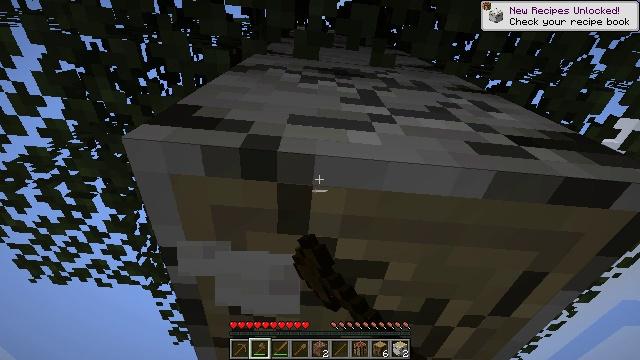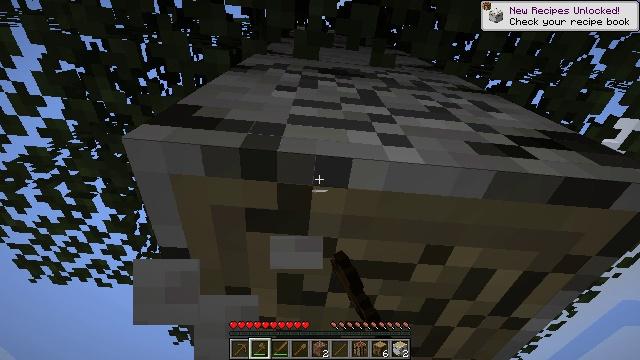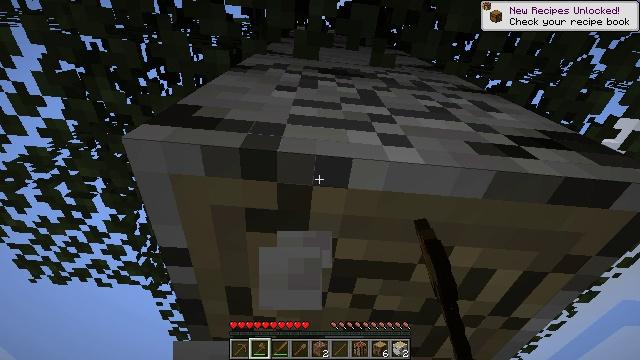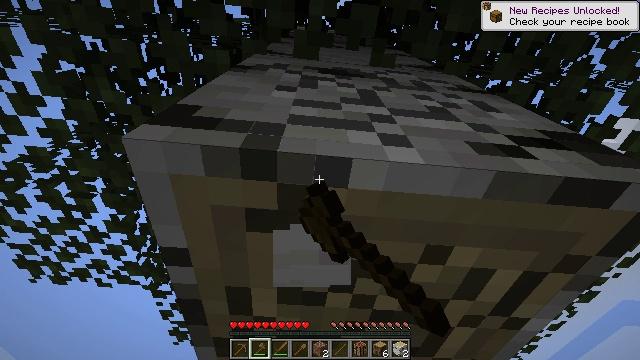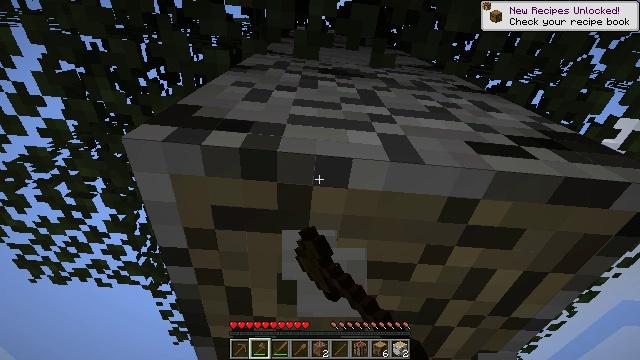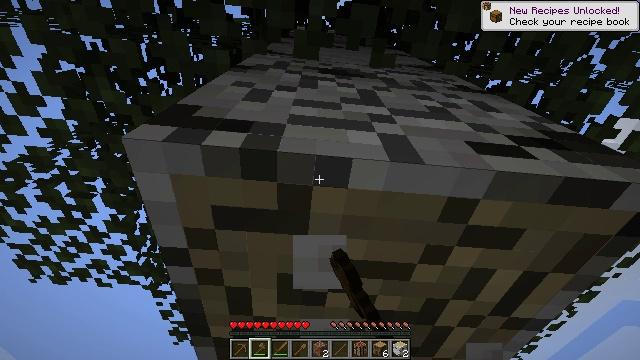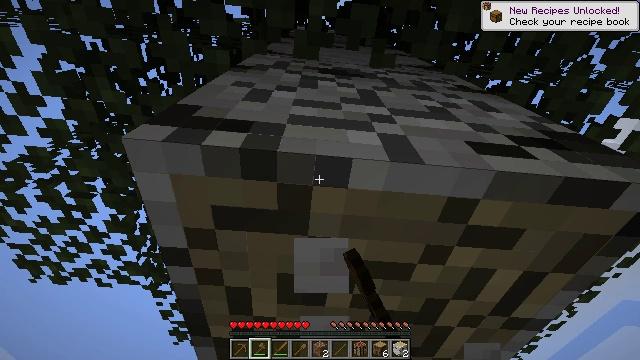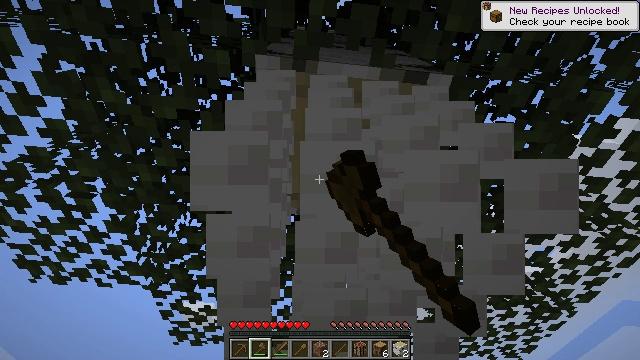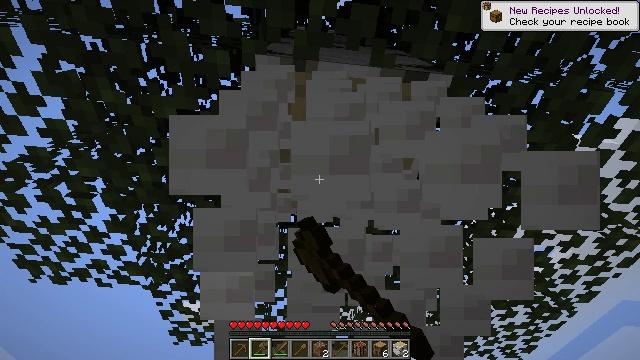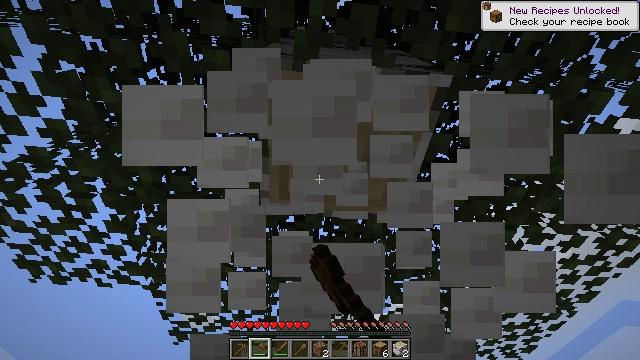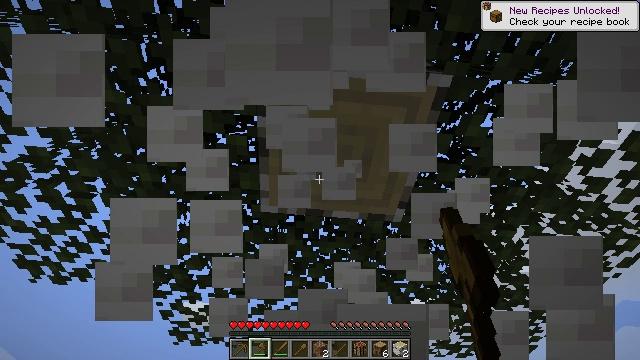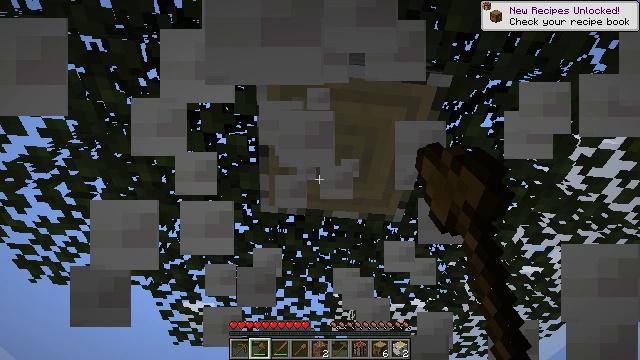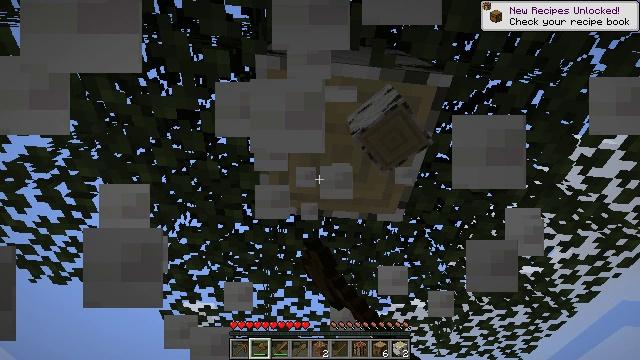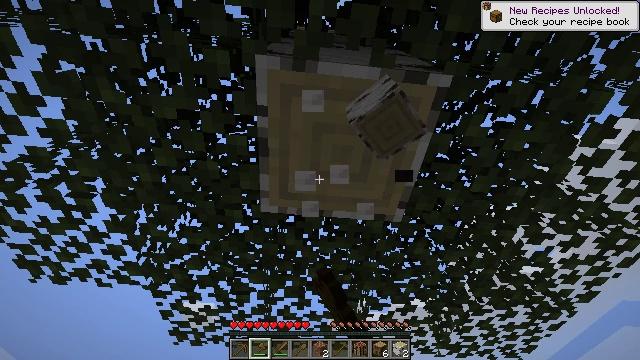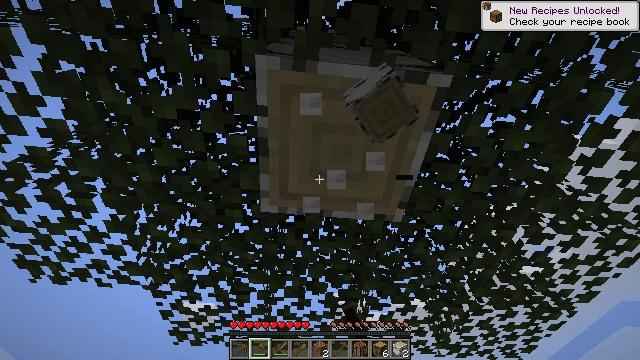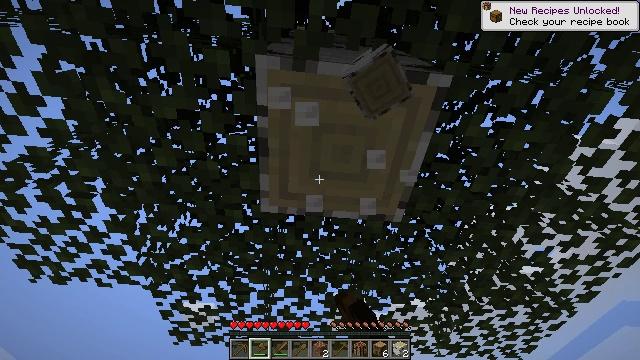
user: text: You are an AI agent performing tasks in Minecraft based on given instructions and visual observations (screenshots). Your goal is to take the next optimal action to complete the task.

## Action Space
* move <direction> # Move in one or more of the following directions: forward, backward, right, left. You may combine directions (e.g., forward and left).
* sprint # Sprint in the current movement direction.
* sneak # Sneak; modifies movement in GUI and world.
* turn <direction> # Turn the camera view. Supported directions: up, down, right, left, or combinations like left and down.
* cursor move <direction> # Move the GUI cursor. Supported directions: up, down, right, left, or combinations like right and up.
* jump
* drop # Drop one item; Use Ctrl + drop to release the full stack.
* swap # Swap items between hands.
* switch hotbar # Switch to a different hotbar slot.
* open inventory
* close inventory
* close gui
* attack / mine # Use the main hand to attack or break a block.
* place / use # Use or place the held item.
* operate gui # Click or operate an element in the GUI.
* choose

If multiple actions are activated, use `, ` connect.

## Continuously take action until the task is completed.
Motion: motion action
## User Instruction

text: Gather birch log for crafting.
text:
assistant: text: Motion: attack / mine
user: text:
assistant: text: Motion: attack / mine
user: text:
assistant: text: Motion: attack / mine
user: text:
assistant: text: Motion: attack / mine
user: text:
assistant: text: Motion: attack / mine
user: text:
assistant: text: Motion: attack / mine
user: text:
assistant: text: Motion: attack / mine
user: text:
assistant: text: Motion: attack / mine
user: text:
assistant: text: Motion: attack / mine
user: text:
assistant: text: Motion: attack / mine
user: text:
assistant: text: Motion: attack / mine
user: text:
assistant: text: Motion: attack / mine
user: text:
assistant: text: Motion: attack / mine
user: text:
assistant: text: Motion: attack / mine
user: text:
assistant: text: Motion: attack / mine
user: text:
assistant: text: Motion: attack / mine
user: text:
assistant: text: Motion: turn up, attack / mine
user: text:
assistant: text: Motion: turn up, attack / mine
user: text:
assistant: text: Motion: turn up, attack / mine
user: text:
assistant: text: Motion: attack / mine
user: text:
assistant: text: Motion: attack / mine
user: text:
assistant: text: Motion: attack / mine
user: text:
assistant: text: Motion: attack / mine
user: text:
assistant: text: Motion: attack / mine
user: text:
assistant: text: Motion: attack / mine
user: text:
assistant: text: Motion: attack / mine
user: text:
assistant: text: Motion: attack / mine
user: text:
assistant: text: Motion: attack / mine
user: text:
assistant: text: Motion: attack / mine
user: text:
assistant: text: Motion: attack / mine